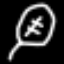
Label: leaf